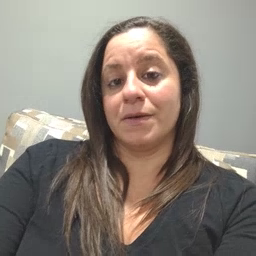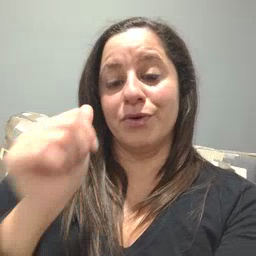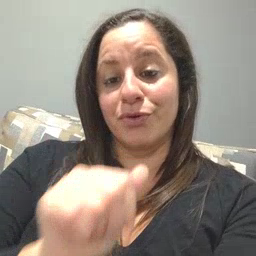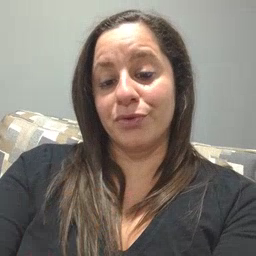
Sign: girl